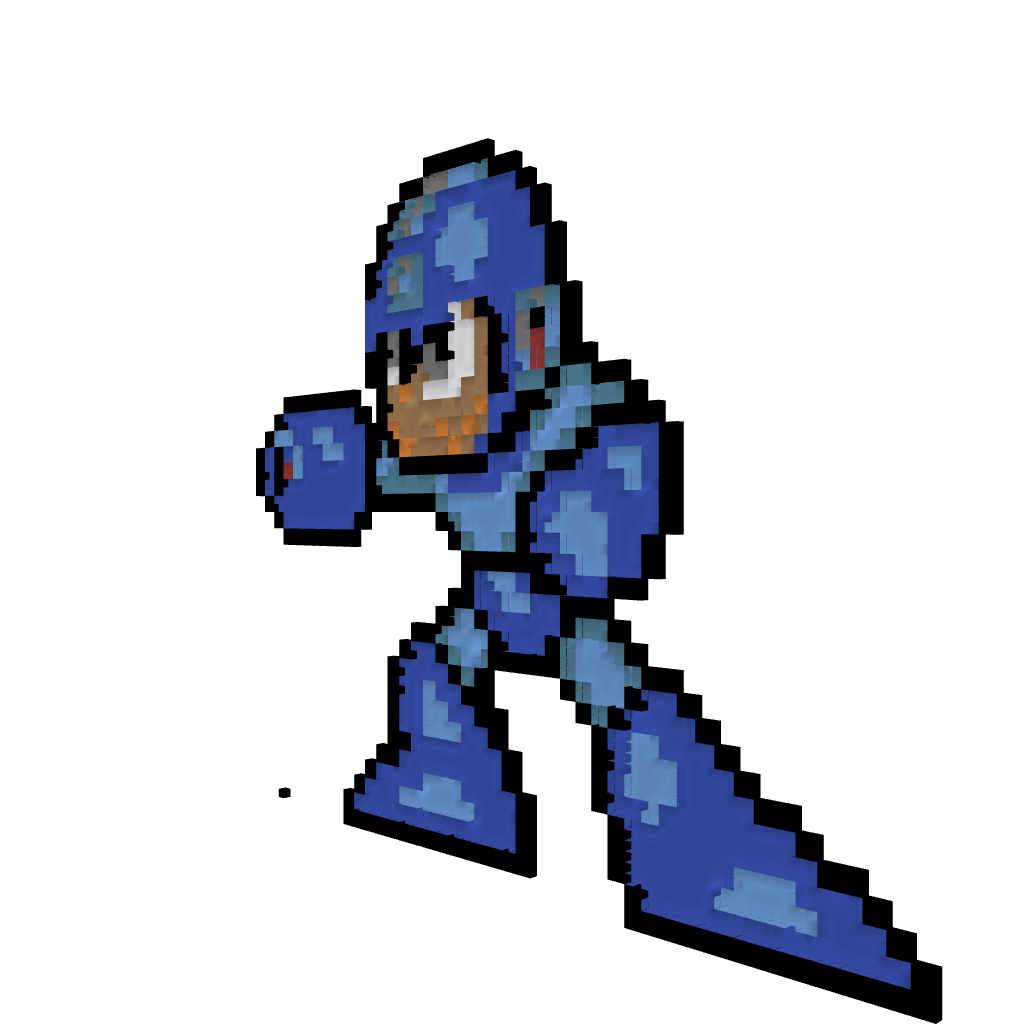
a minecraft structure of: Mega man high quality